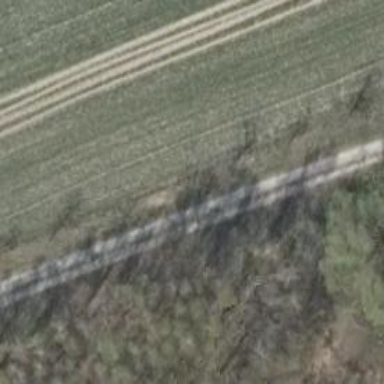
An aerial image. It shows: Gravel track with grade2 quality.